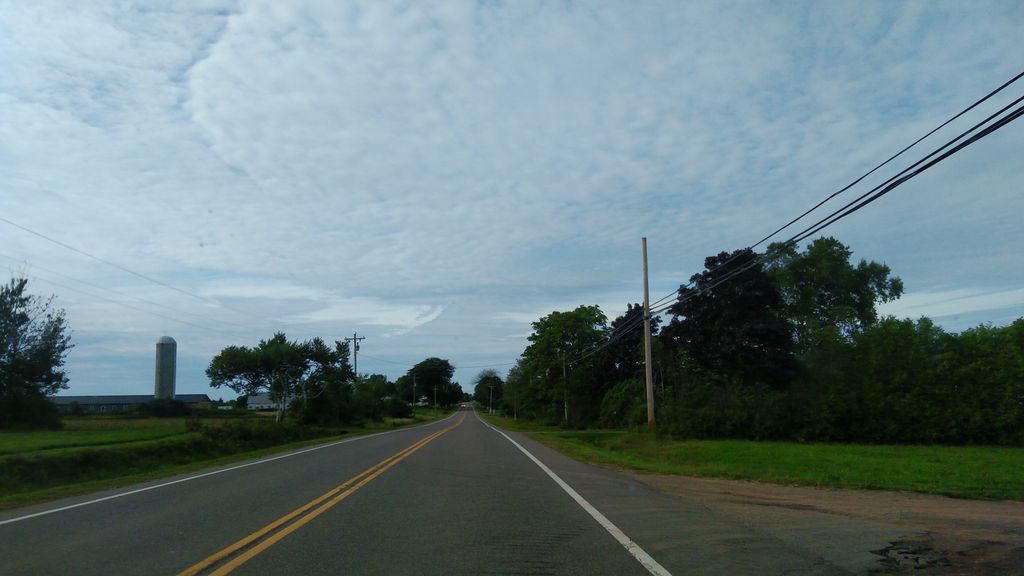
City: charlottetown